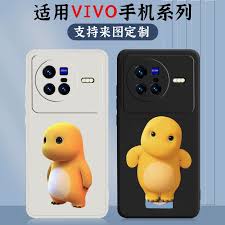
Label: nailong